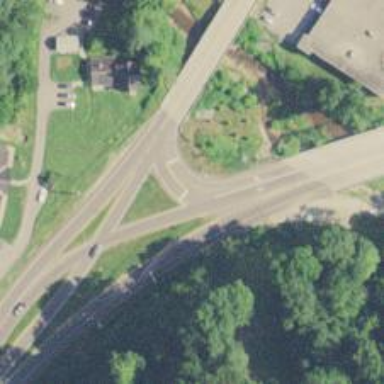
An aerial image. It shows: Stop road.